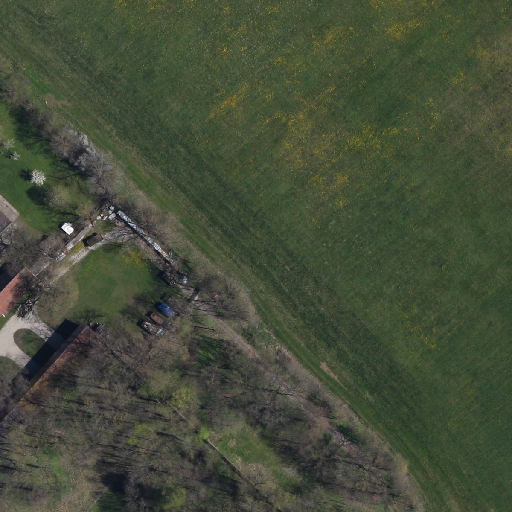
Referring expression: impervious surface